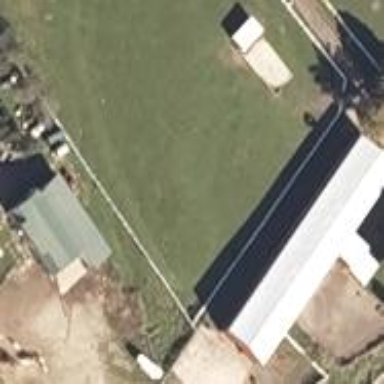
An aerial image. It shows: Stable building.